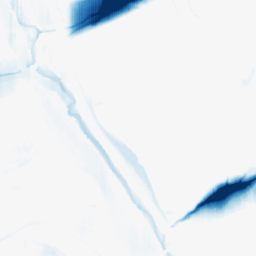
Category: morphological
Decomposition family: morphological_ellipse
Decomposition parameters: operation: closing
width: 50
height: 5
Upsampling method: fft_zeropad
Upsampling parameters: scale: 8
Upsampling scale: 8